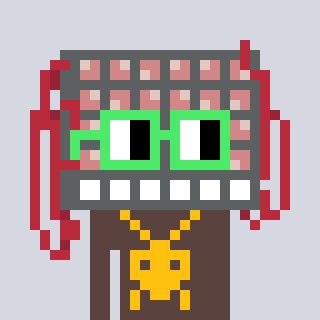
a pixel art character with square light green glasses, a turing-shaped head and a darkbrown-colored body on a cool background